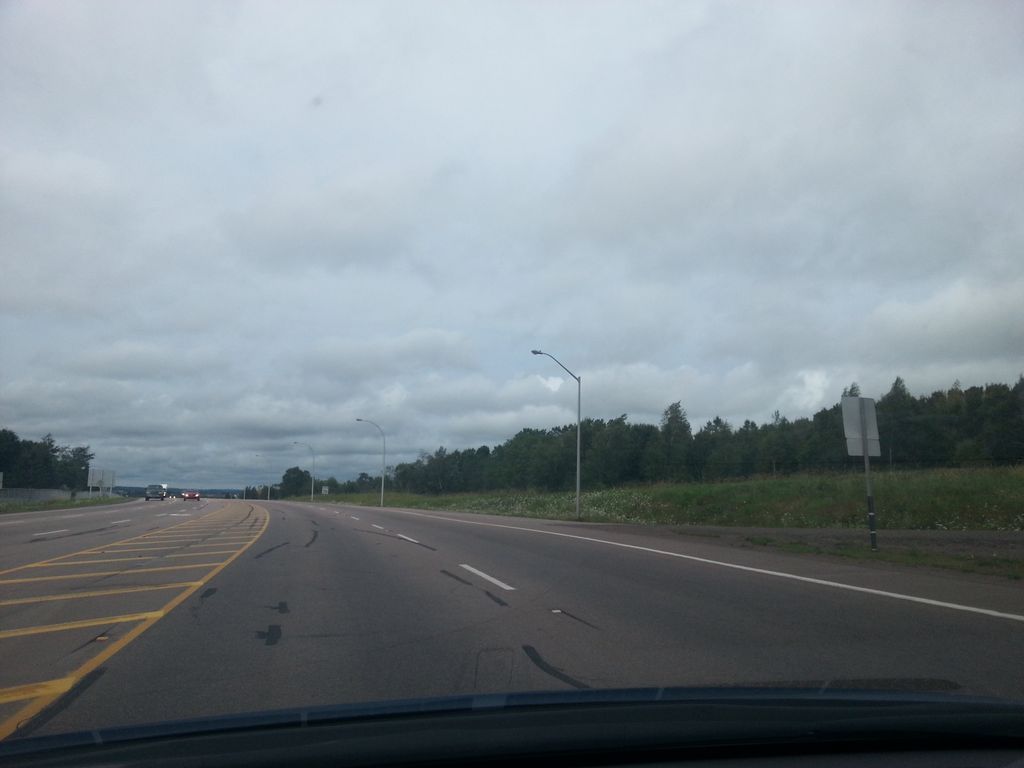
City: charlottetown